Question: I need to draw an Ellipse (or anything else?) that looks like my example (roughly drawed in paint what i mean)

Any Suggestions how to develop this ?
I tried Clip, but i can only cut off top or bottom then ( or am i doing sth wrong ?)
'''
<Canvas Width="16" Height="16">
<Ellipse Fill="Red" MinHeight="16" Name="ellipse1" Stroke="White" StrokeThickness="1" MinWidth="16" >
<Ellipse.Clip>
<RectangleGeometry Rect="0,0,16,10"/>
</Ellipse.Clip>
</Ellipse>
</Canvas>
'''
The best would be if it's a circle an dynamiclly changes the Size to the content
Thanks Markus
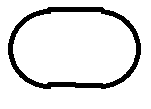
Answer: Use a <URL>
'''
<Canvas>
<Path Data="M 30, 0 A 10,10 90 0 1 30,20 H 10 A 10,10 90 0 1 10,0 Z"
Fill="Red" Stroke="Black"/>
</Canvas>
'''